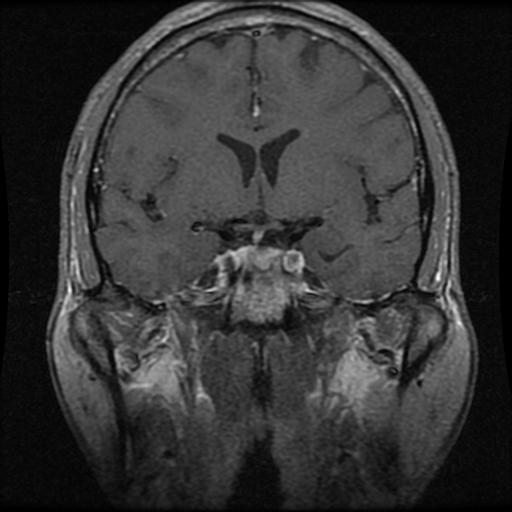
Label: pituitary